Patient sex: M
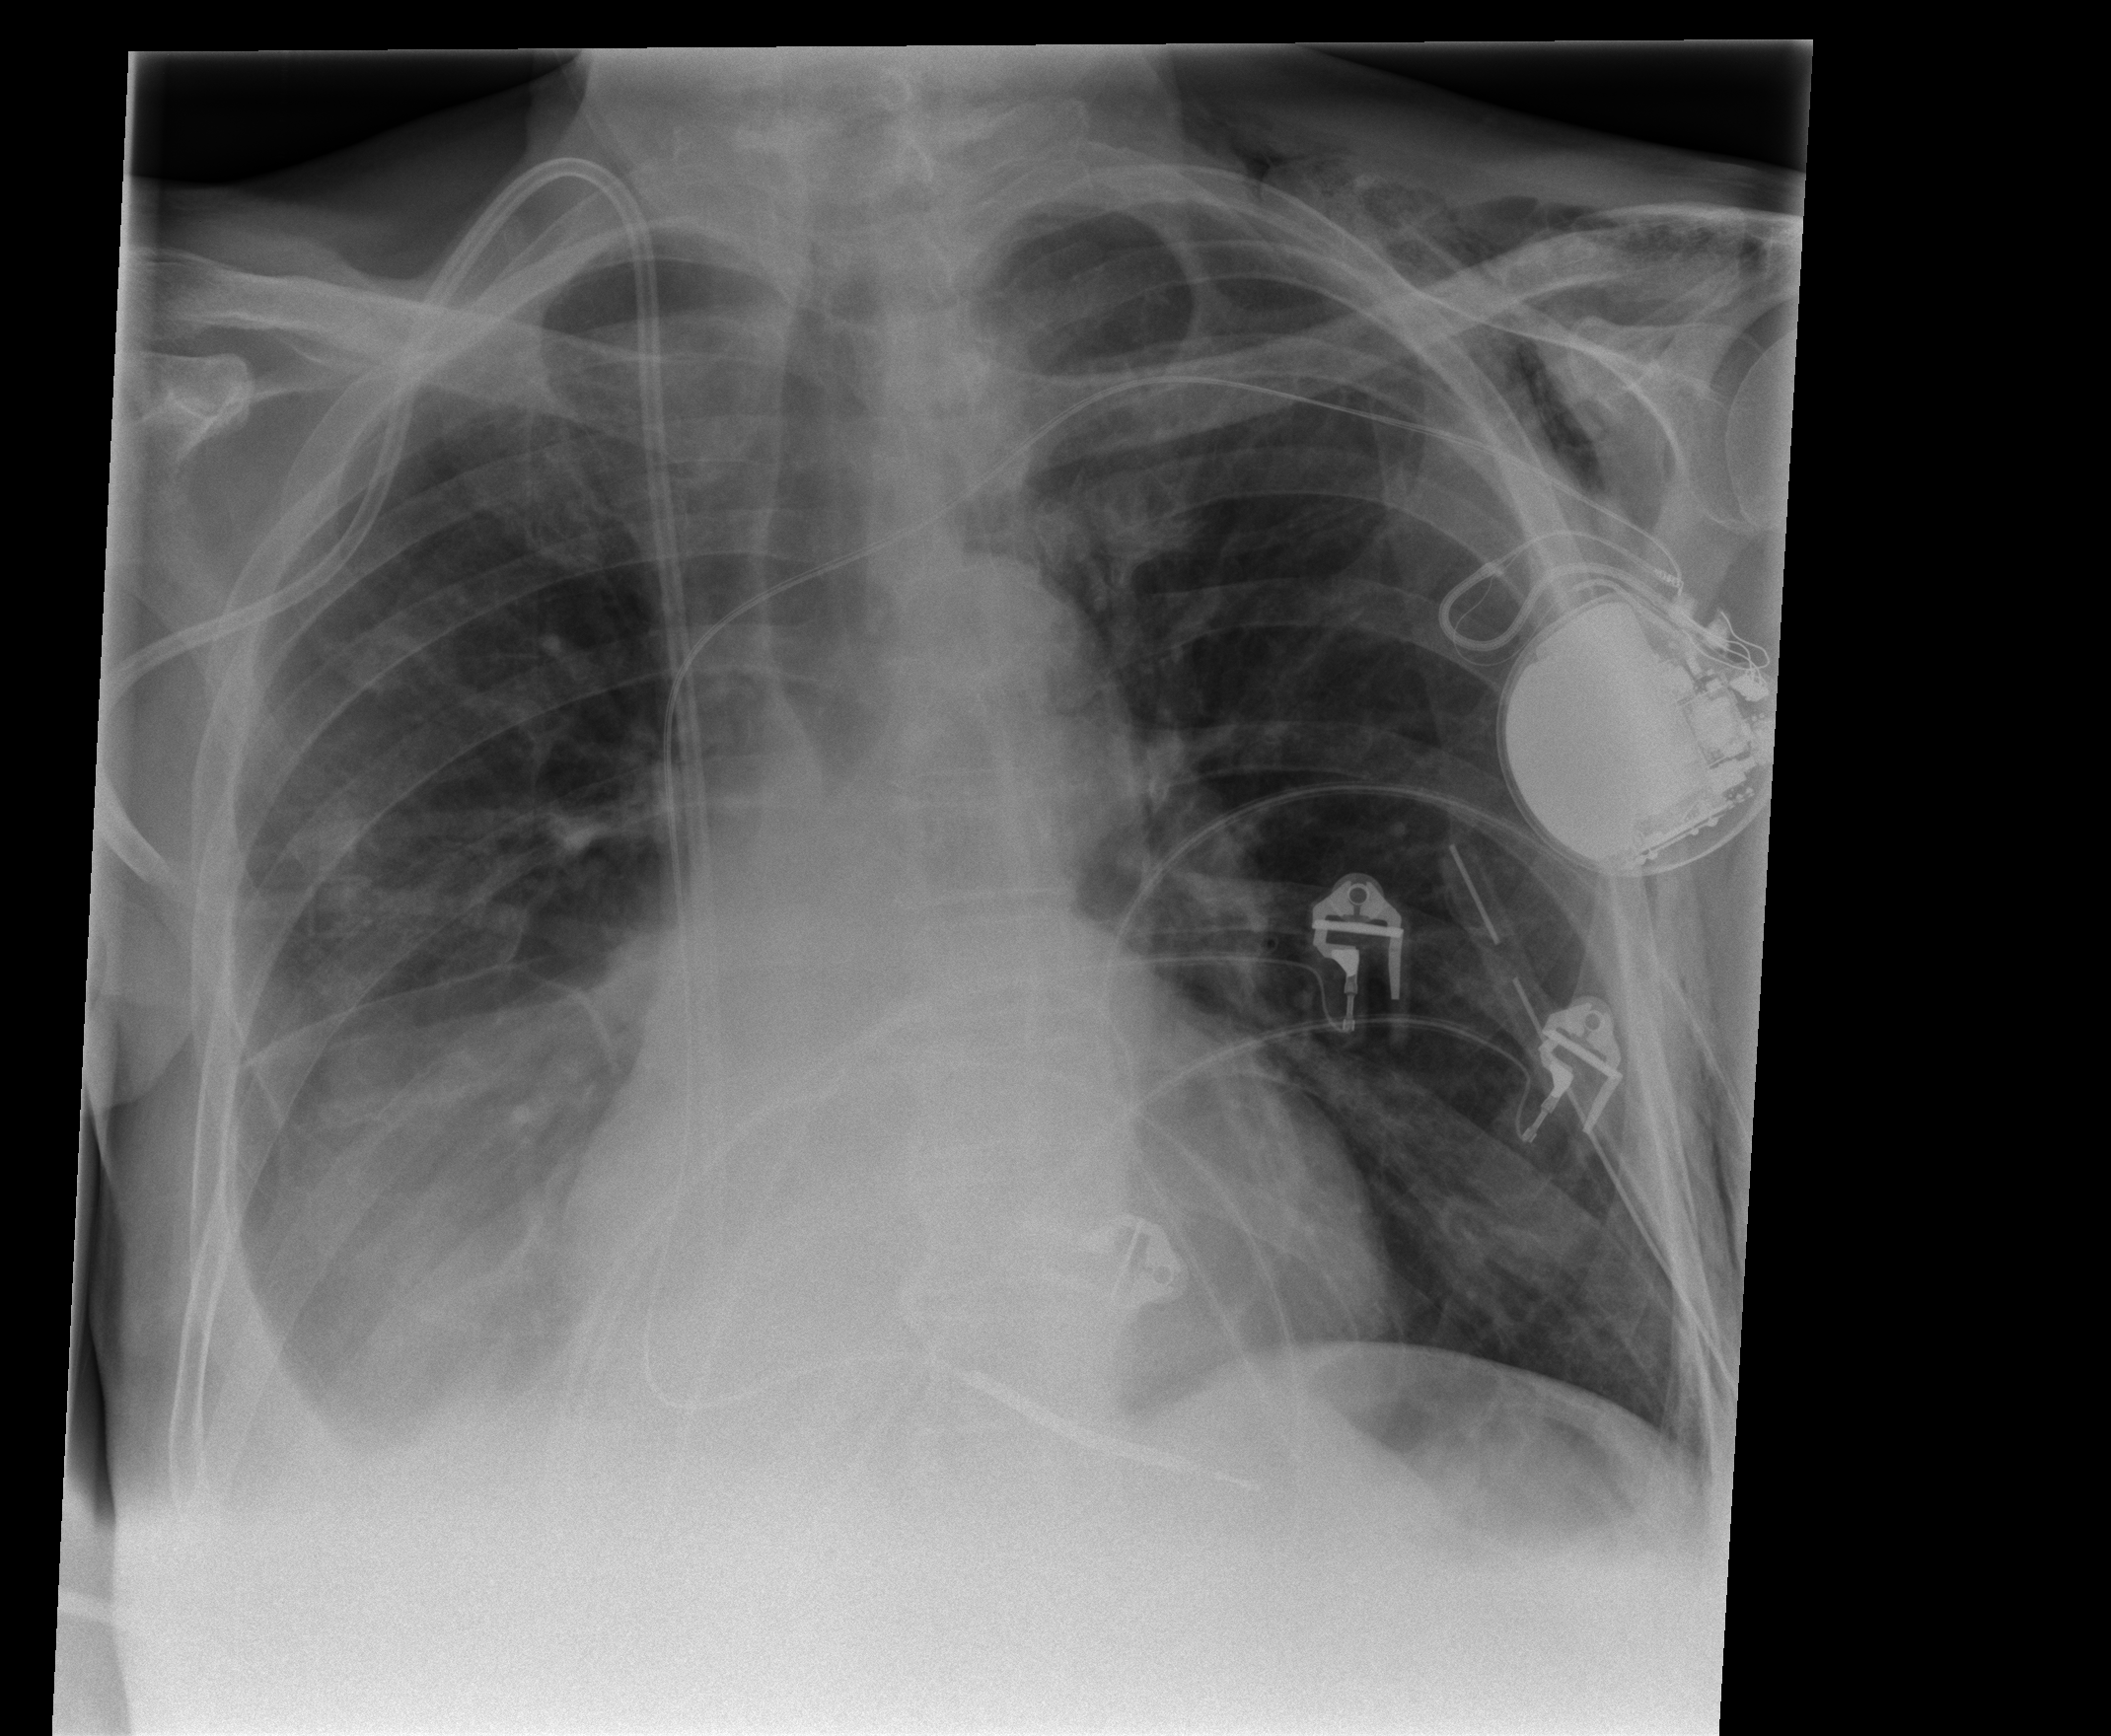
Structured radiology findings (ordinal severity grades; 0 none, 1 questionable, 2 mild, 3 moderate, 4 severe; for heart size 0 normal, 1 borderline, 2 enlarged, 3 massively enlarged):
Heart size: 0
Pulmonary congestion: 0
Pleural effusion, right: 2
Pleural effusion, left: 1
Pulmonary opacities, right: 0
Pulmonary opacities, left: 0
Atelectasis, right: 2
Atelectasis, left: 2